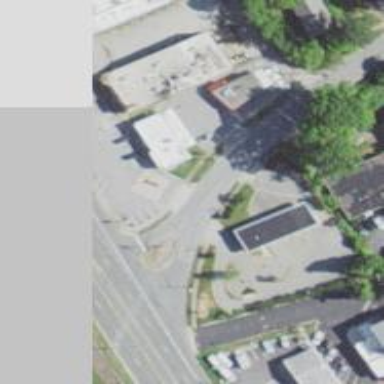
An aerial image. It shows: Convenience shop.